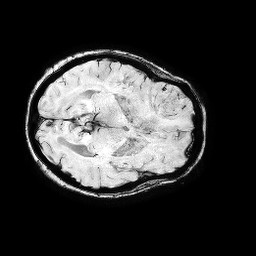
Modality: SWI
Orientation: axial
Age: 66
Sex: female
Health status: ill
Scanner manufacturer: philips
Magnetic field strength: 3 T
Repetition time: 0.031 s